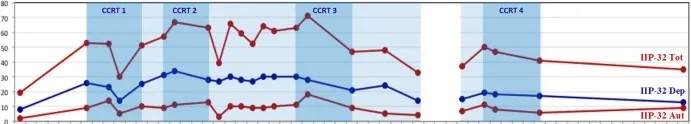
Evolutions in patient-reported interpersonal problems from intake to follow-up. IIP-32 total, Inventory of Interpersonal Problems-32 total scores; IIP-32 Dep, Inventory of Interpersonal Problems-32 subscores dependency; IIP-32 Aut, Inventory of Interpersonal Problems-32 subscores autonomy; CCRT1, Conflictual Relationship Theme codings of therapy sessions 1-4; CCRT2, Conflictual Relationship Theme codings of Tipping point 1 sessions; CCRT3, Conflictual Relationship Theme codings of Tipping point 2 sessions; CCRT4, Conflictual Relationship Theme codings of last three sessions. Treatment was interrupted between sessions 19 and 20.
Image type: electrography (ekg)